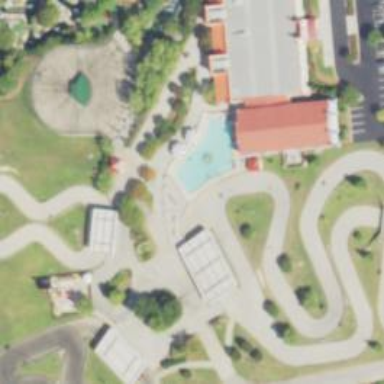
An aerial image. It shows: Karting raceway with asphalt surface.